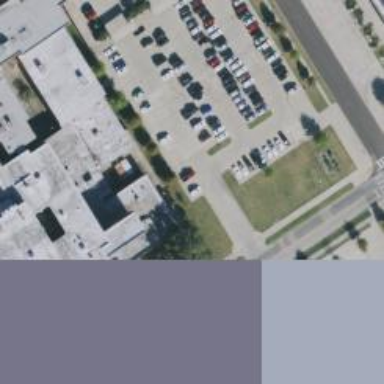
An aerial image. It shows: School.